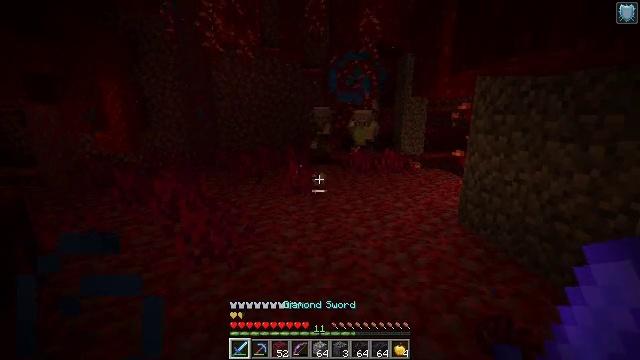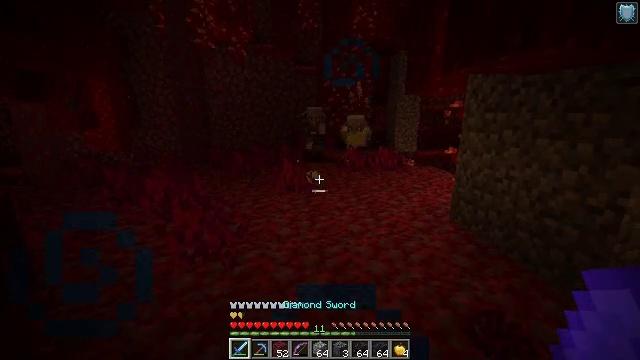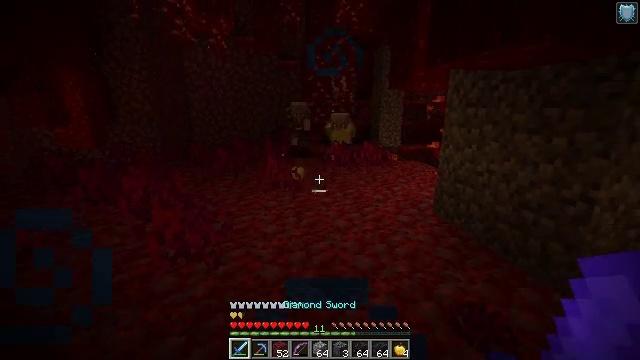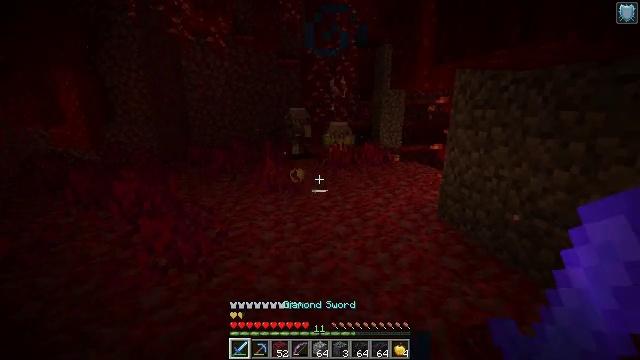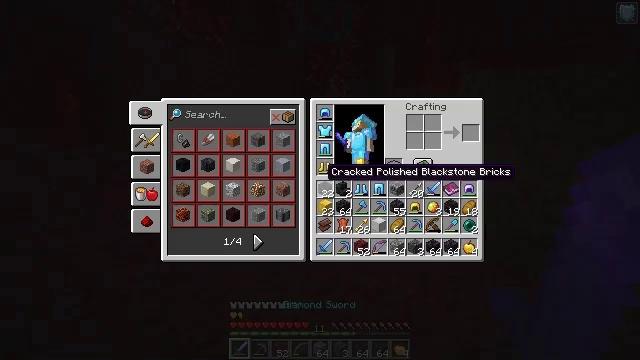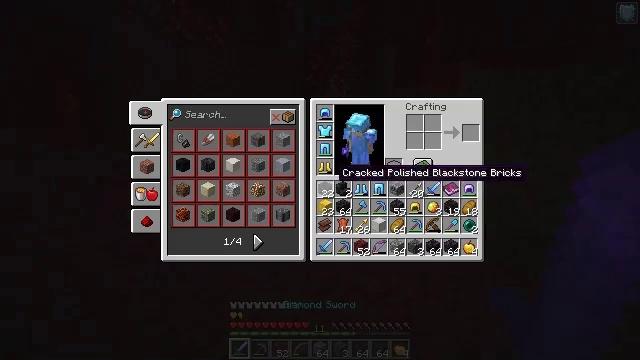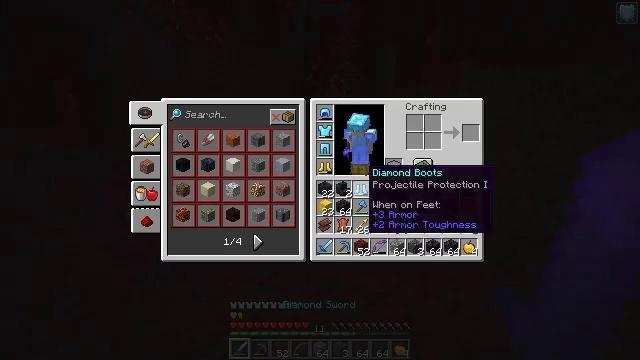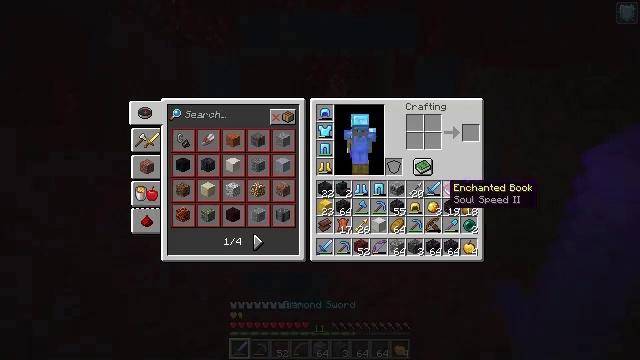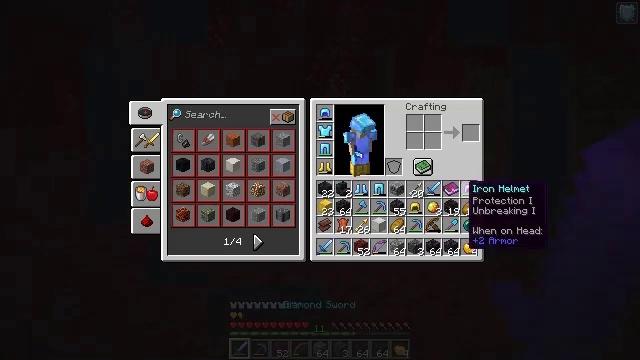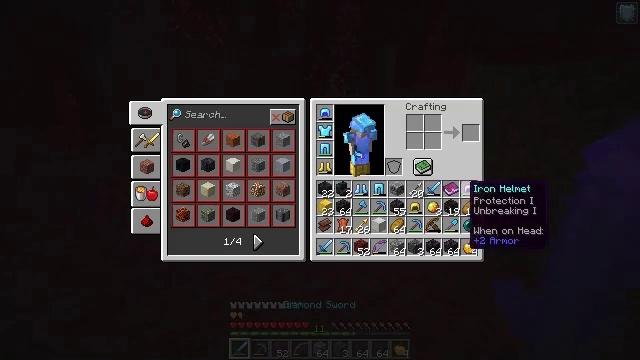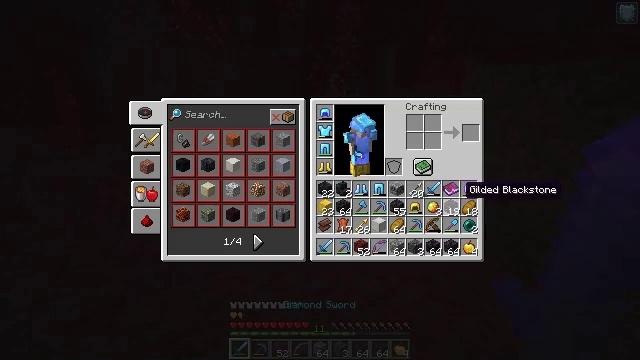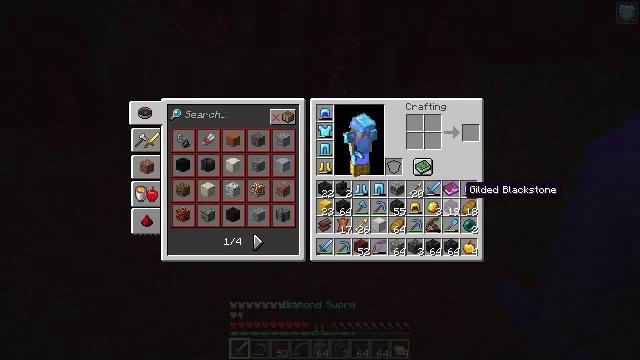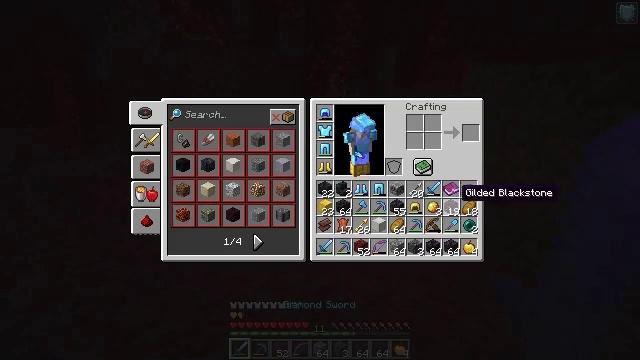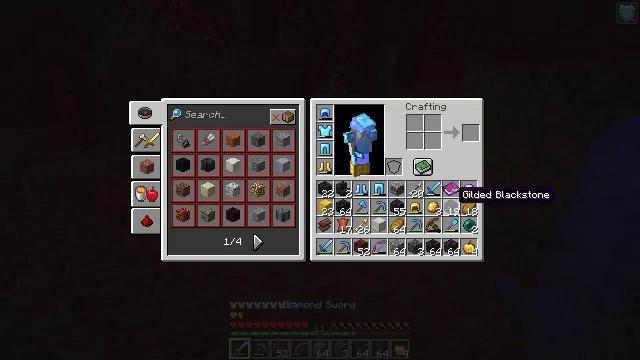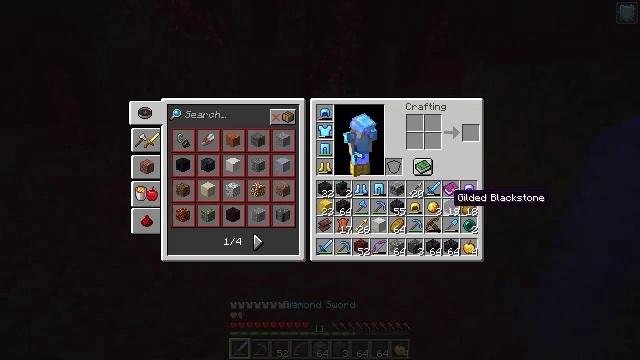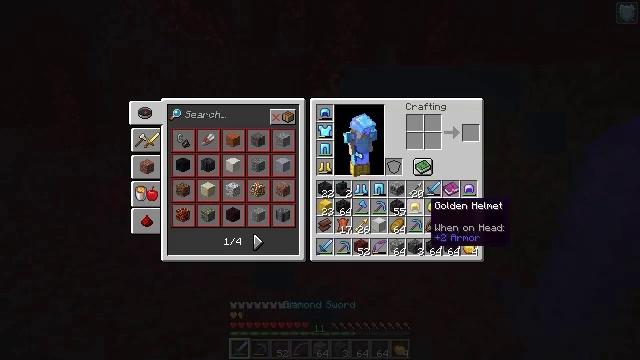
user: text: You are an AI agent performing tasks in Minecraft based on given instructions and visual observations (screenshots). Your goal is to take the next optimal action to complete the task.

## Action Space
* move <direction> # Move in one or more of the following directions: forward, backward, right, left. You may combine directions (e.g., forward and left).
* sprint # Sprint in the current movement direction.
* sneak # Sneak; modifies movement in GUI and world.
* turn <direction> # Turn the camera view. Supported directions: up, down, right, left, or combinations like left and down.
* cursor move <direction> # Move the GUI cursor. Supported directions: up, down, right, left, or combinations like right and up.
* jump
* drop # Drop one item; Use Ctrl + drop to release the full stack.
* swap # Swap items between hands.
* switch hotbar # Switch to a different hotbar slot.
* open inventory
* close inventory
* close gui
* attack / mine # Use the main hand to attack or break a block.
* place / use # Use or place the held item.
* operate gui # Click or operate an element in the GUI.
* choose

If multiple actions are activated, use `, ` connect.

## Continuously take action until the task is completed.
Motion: motion action
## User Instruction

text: Drop a gold block.
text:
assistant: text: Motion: turn right
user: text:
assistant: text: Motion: move forward, turn right and down
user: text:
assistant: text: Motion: move forward
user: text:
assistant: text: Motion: move forward, open inventory
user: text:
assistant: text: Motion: cursor move right, open inventory
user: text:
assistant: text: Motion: cursor move right, open inventory
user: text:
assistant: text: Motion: cursor move right and down
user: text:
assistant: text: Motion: cursor move right
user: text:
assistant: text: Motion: no_op
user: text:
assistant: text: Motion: no_op
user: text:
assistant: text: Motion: no_op
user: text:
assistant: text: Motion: no_op
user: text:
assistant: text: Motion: no_op
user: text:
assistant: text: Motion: no_op
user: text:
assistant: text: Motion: cursor move left and down
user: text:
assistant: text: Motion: cursor move left
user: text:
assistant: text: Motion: cursor move left
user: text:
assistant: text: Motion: cursor move left
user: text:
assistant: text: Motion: cursor move left
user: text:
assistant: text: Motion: sneak
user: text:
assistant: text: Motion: sneak
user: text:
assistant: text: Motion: sneak
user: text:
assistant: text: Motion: sneak
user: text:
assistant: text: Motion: sneak
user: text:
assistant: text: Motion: sneak
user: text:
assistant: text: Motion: sneak
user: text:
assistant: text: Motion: sneak, switch to hotbar 2
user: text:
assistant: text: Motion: sneak, switch to hotbar 2
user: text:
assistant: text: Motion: sneak, switch to hotbar 2
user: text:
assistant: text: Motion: sneak